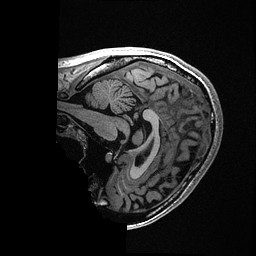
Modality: T1w
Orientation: sagittal
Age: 32
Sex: female
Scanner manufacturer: ge
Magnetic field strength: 3 T
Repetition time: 0.006952 s
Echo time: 0.00292 s